Question: my table is
'''
Section SectionID SectionHeader
S1 1 Section1
S2 1 Section1
S3 1 Section1
S4 2 Section2
S5 2 Section2
S6 3 Section3
S7 3 Section3
'''
I am using following code for fetching records from DB.
'''
<?php $sql="SELECT * FROM myTable ORDER BY SectionID";
$result=mysql_query($sql); ?>
<select><option value="" selected="selected">Select a Section</option>
<?php while ($row = mysql_fetch_array($result)) {?>
<option value="<?php echo $row['SectionID'];?>" > <?php echo $row['Section'];?></option> <?php } ?> </select>
'''
I would like to display each Sections with its Section Header in a Select Menu.
So my final output look like :

Please Help
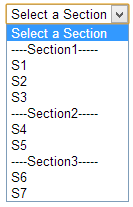
Answer: Try the following code
'''
<?php
$sql="SELECT * FROM myTable ORDER BY SectionID";
$result=mysql_query($sql);
?>
<select>
<option value="" selected="selected">Select a Section</option>
<?php
$section_id = 0; // this will be initialize here as zero.
while ($row = mysql_fetch_array($result)) {
if ($section_id != $row['SectionID']) {
?>
<option value >----<?php echo $row['SectionHeader'];?>----</option>
<?php
$section_id = $row['SectionID']; // set the value of $section_id as equal to $row['SectionID']
}
?>
<option value="<?php echo $row['SectionID'];?>" > <?php echo $row['Section'];?></option>
<?php } ?>
</select>
'''
And for non select-able 'SectionHeader'
'''
<?php
$sql="SELECT * FROM myTable ORDER BY SectionID";
$result=mysql_query($sql);
?>
<select>
<option value="" selected="selected">Select a Section</option>
<?php
$section_id = 0; // this will be initialize here as zero.
while ($row = mysql_fetch_array($result)) {
if ($section_id != $row['SectionID']) {
if ($section_id != 0) {
echo "</optgroup>"; // this code will not run for the first time, but from the next it will first close the last opened <optgroup> and than create a new <optgroup>
}
?>
<optgroup label="----<?php echo $row['SectionHeader'];?>---- ">
<!-- the issue was here in the above code. optgroup have label to show as option header -->
<?php
$section_id = $row['SectionID']; // set the value of $section_id as equal to $row['SectionID']
}
?>
<option value="<?php echo $row['SectionID'];?>" > <?php echo $row['Section'];?></option>
<?php } ?>
</optgroup> <!-- This will to close the last opened <optgroup> -->
</select>
'''